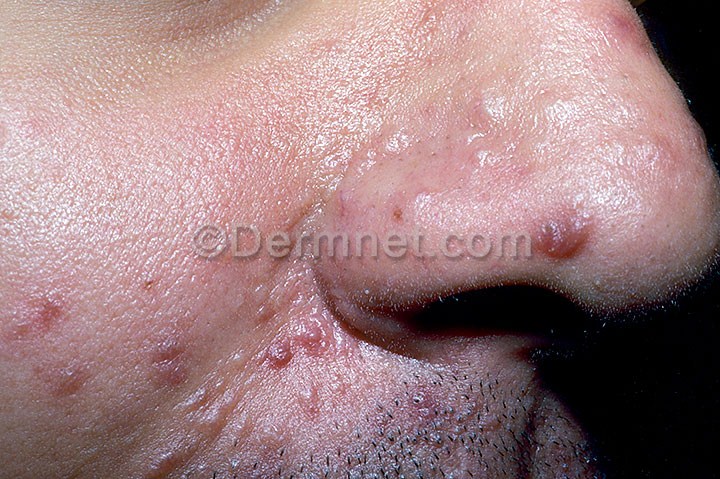
Disease: Systemic Disease